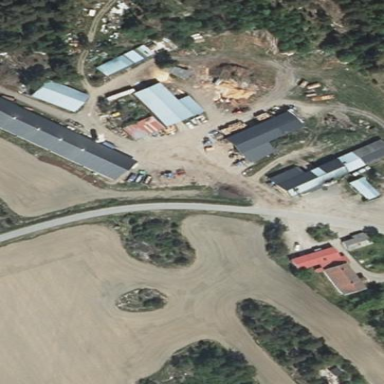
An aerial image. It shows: Farmyard area.